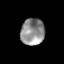
Tissue: skin
Cell type: Epithelial cells
Senescence score: 0.1719
Nuclear area (px): 626
Mean DAPI intensity: 142.465